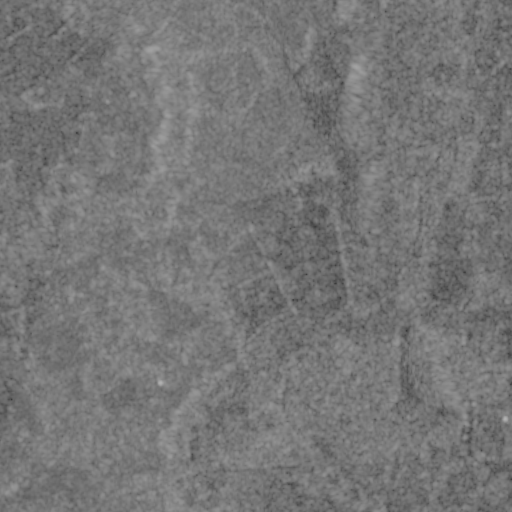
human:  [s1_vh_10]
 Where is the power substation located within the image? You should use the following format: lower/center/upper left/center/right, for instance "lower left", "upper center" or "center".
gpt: The power substation is located in the upper left of the image.
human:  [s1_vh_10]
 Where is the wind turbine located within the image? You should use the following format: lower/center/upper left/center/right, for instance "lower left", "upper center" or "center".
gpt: The wind turbine is located in the upper left of the image.
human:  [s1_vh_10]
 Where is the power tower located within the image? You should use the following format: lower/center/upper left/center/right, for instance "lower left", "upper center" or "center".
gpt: There is no power tower in the image.

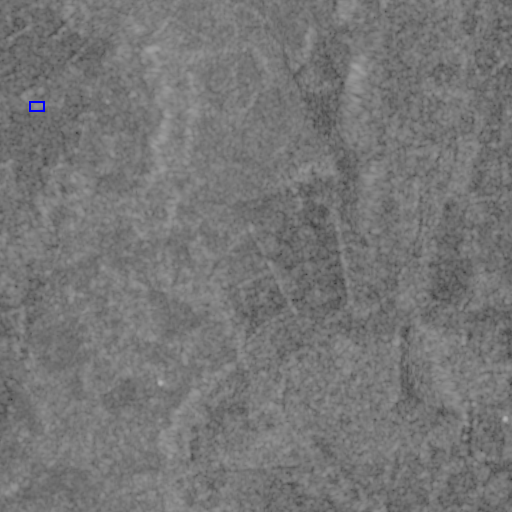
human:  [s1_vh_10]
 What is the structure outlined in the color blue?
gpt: The structure outlined in blue is a power substation.
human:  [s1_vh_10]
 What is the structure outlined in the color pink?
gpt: There is no pink outline.